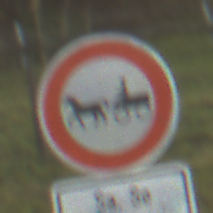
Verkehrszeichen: VerbotGespannfuhrwerke
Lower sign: ZeitangabenMitBeschraenkungAufWochentage9
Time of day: SunriseSunset
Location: Outdoor (Nature)
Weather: PartlyCloudy
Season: NotSpecified
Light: Natural